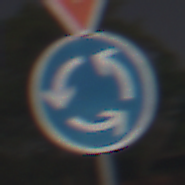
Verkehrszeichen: Kreisverkehr
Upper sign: VorfahrtGewaehren
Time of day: Night
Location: Outdoor (Nature)
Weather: Clear
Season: NotSpecified
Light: Natural